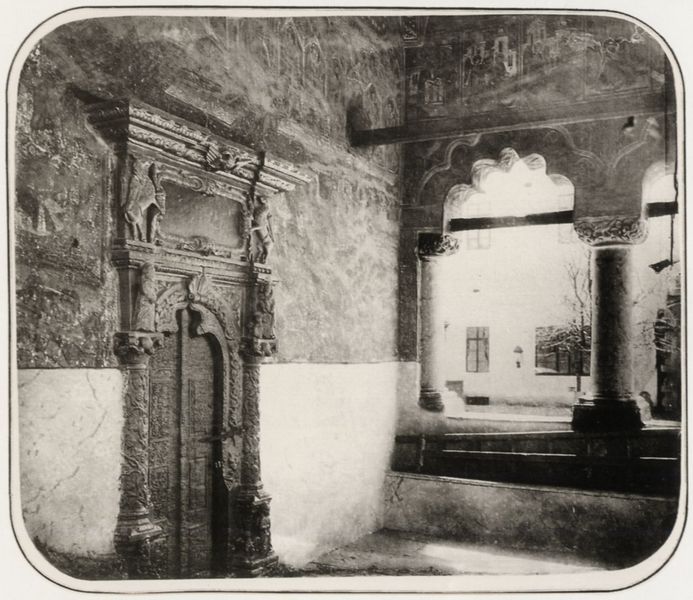
Titel: Im Innenraum der Vorhalle der Kirche Coltea in Bukarest
Künstler: Carol Szathmari
Standort: Köln
Institution: Agfa Photo-Historama
Schlagwörter: baum, dunkel, flügel, schatten, weiß, sand, fenster, grau, hell, licht, raum, schwarz, säule, säulen, tür, gebäude, haus, tier, tiere, malerei, ornament, alt, wand, architektur, sockel, stein, kirche, reich, decke, aussicht, bogen, lehm, mauer, tag, hof, türe, pilaster, treppe, tafel, kartusche, ornamente, verzierung, stuck, balken, stufen, geschlossen, exotisch, tor, halle, foto, fotografie, photographie, bögen, eingang, gang, arkade, antike, moschee, orient, orientalisch, palast, schwarz-weiss, asiatisch, architrav, arkaden, kapitelle, kapitell, schnitzerei, photo, fries, portal, sims, fresken, tempel, fresko, wandbild, reliefs, arabien, verzierungen, fesnter, rohr, säulengang, zeichnungen, attika, romanisch, gesimse, fensterbogen, balen, malereien, maurisch, bpgen, seint, tah, alt schwarz weiß, aiatisch, simd